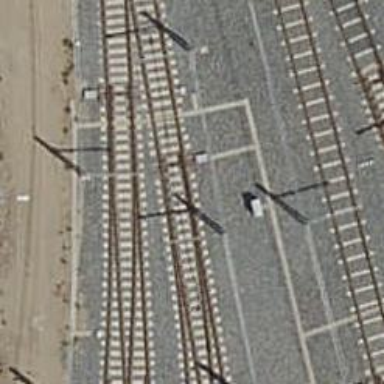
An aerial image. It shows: Railway switch.